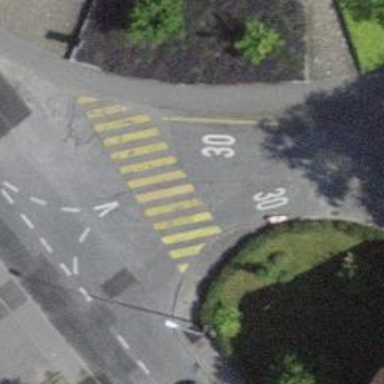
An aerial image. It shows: Kerb serving as barrier.